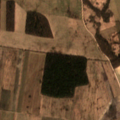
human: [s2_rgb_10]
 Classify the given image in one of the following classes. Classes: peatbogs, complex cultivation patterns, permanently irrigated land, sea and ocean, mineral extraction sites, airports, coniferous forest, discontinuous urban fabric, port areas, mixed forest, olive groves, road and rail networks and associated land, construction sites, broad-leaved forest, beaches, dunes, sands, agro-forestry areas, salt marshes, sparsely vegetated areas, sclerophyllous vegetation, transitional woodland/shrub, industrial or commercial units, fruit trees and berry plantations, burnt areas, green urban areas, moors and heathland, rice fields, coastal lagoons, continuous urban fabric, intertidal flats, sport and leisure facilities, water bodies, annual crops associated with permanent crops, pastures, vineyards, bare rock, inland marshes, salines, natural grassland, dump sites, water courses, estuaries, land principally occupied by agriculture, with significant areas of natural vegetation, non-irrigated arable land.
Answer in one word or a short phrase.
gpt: non-irrigated arable land, pastures, complex cultivation patterns, land principally occupied by agriculture, with significant areas of natural vegetation